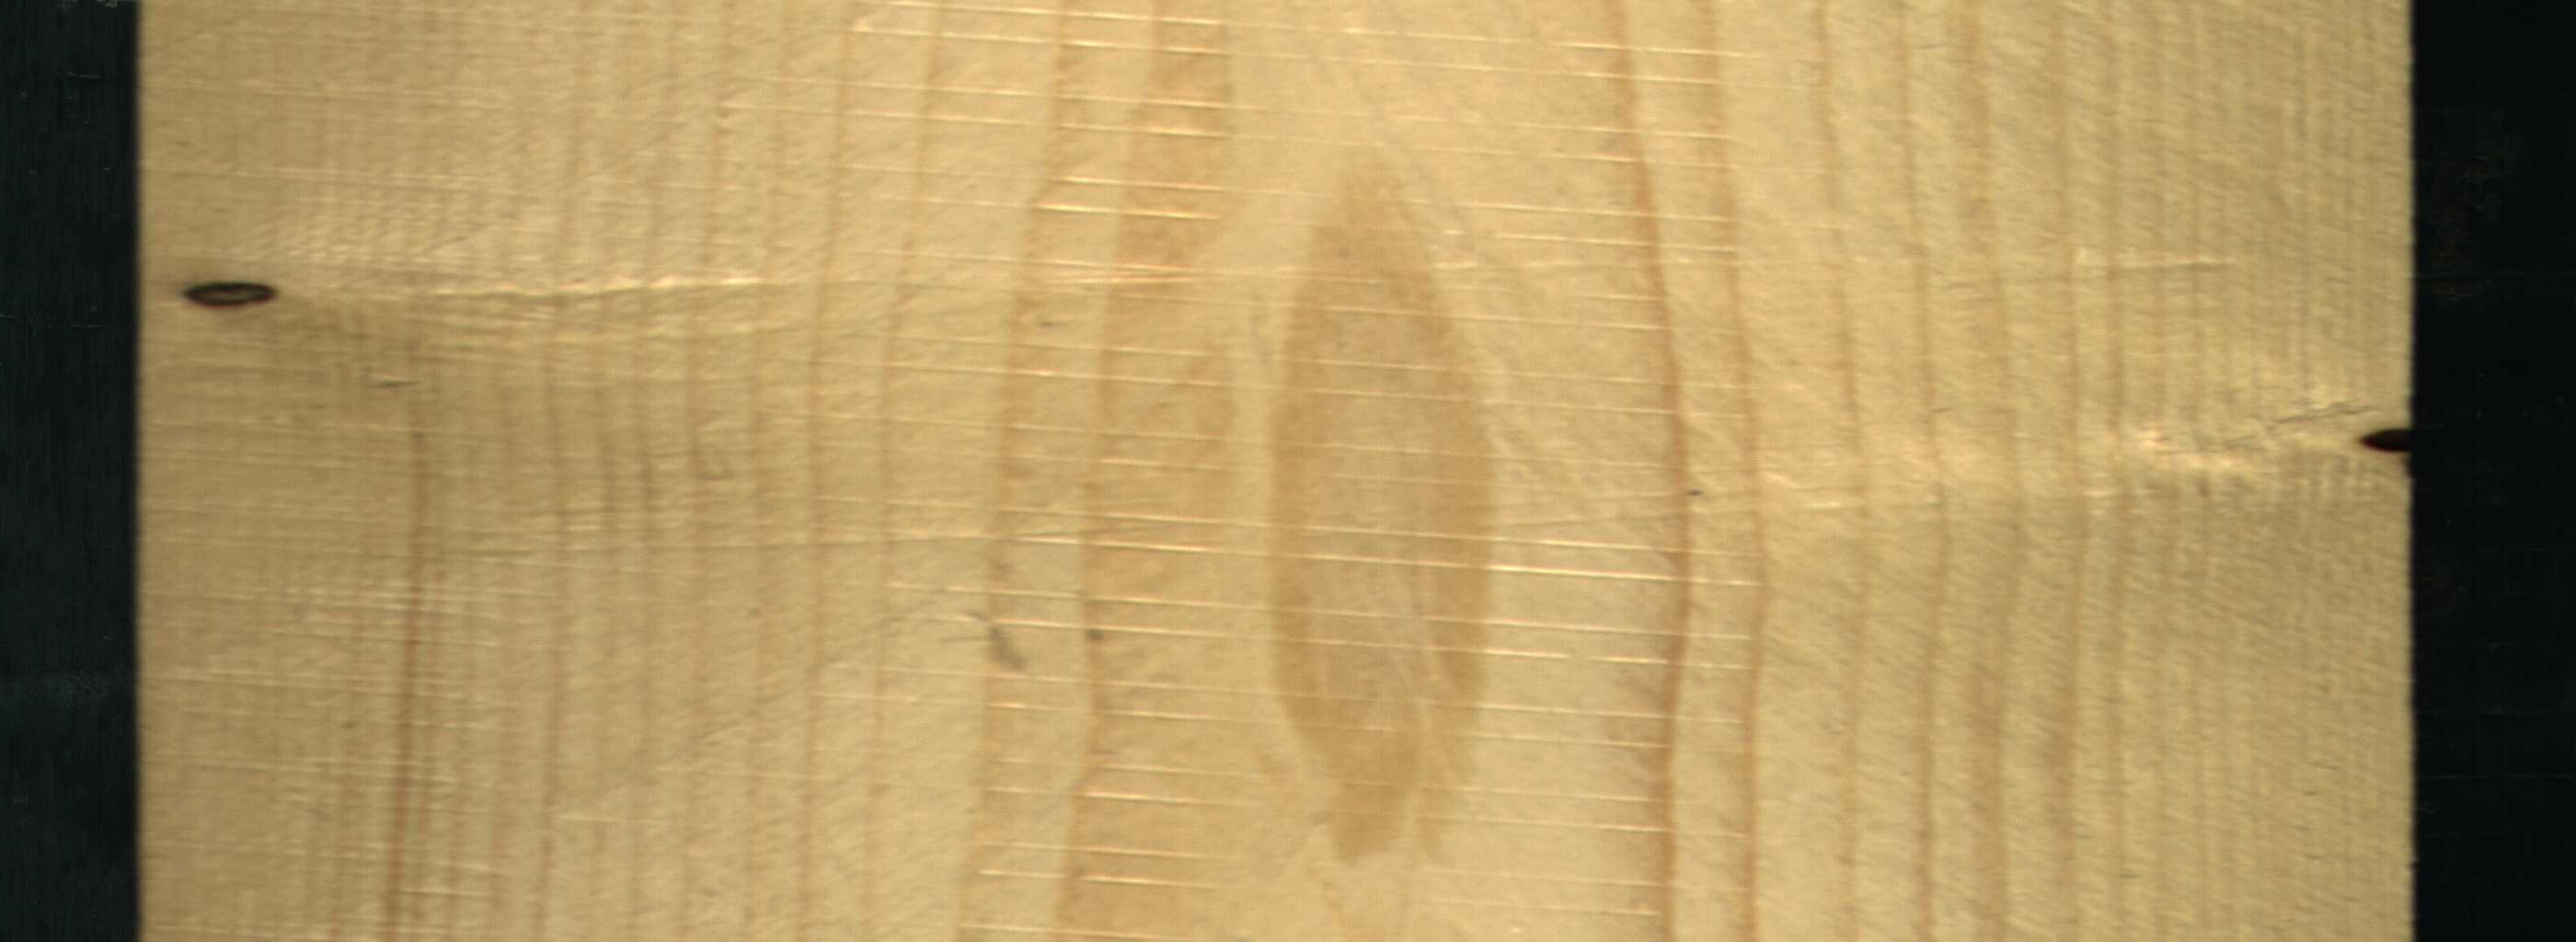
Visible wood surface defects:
Knot_missing
Dead_Knot